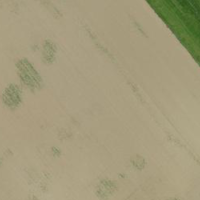
EUNIS habitat code: 52
Species observed at this site:
Cisticola juncidis